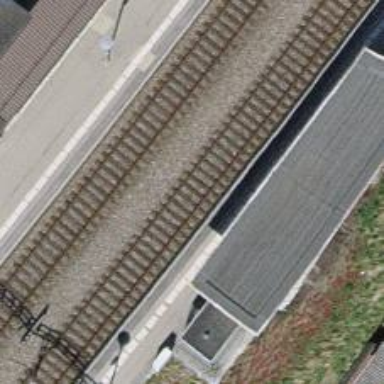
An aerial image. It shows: Stop position for public transport on the railway.